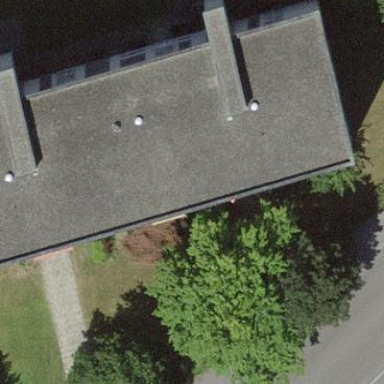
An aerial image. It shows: Apartment building with flat roof.